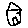
Label: house